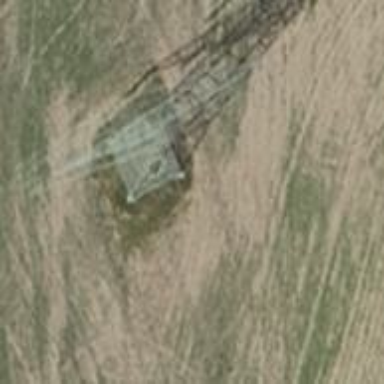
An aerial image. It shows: Power tower.